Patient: sex M, age 71
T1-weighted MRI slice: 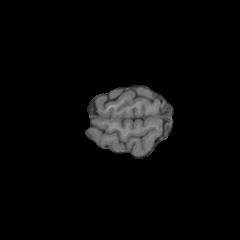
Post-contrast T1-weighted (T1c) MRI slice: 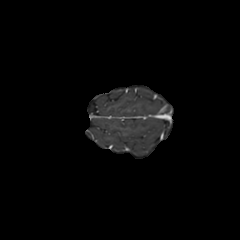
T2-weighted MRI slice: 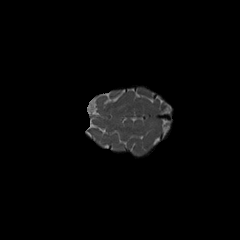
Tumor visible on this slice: no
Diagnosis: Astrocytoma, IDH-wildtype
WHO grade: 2